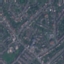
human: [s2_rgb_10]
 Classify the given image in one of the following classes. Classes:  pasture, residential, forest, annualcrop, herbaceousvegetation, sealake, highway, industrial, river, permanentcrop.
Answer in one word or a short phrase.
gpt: Residential